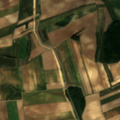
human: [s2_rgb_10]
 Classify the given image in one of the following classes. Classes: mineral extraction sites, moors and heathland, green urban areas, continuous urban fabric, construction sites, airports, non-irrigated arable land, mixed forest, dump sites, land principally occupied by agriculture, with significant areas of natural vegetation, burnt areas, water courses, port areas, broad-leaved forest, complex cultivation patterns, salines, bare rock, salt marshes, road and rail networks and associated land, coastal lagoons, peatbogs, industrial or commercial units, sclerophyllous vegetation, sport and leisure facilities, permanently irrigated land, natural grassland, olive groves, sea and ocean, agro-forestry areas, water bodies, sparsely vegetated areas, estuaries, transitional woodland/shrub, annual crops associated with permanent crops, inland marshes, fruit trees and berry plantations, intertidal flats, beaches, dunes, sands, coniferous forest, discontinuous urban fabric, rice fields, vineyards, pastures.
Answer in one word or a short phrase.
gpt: non-irrigated arable land, complex cultivation patterns, land principally occupied by agriculture, with significant areas of natural vegetation